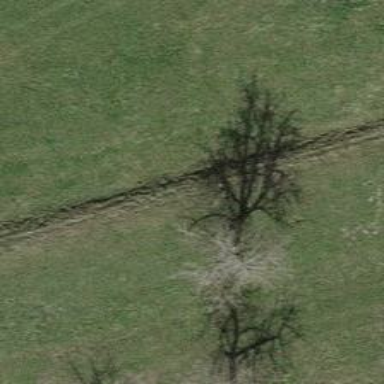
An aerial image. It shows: Beautiful tree in nature.